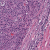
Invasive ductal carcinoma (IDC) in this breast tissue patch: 1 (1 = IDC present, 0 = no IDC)